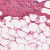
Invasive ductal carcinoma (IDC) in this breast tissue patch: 0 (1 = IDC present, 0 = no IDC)